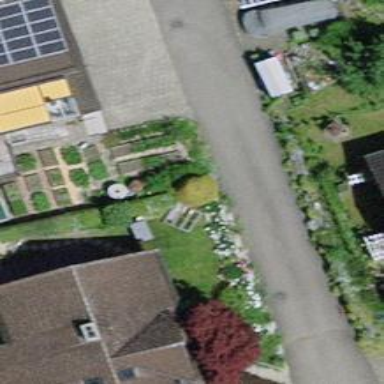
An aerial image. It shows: Hedge acting as barrier.